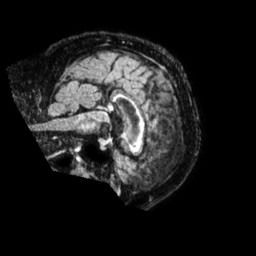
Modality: FLAIR
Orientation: sagittal
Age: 82
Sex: female
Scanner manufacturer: philips
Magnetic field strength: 1.5 T
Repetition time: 4.8 s
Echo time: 0.3468 s